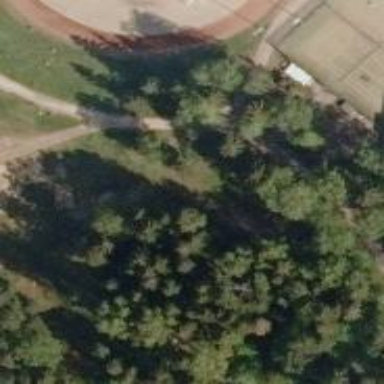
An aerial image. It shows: Disc golf course designed for leisure and sport.